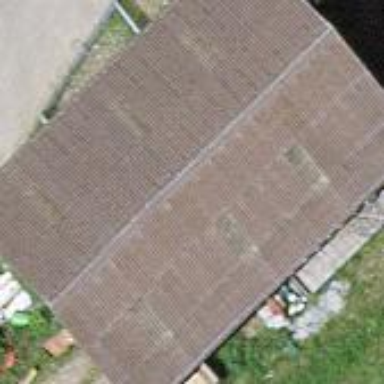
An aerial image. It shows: Shed building.